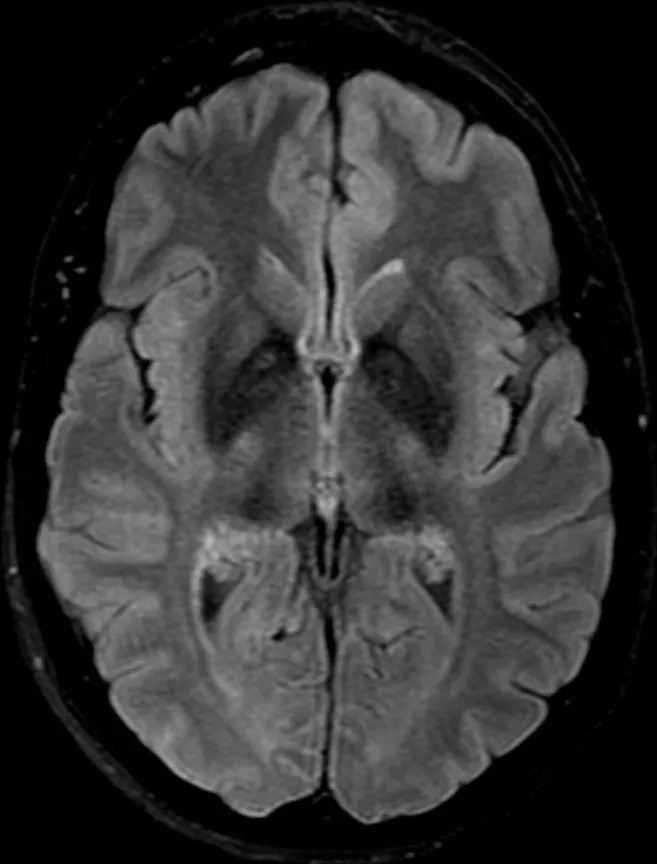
Brain MRI 2 years after symptom onset.
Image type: radiology (mri)